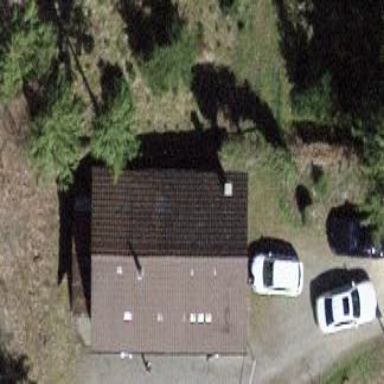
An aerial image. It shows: Cabin.